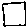
Label: square